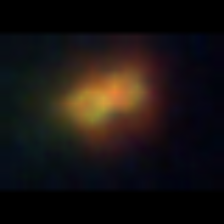
Taxon: NanoPlankton
Group: Other